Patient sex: M
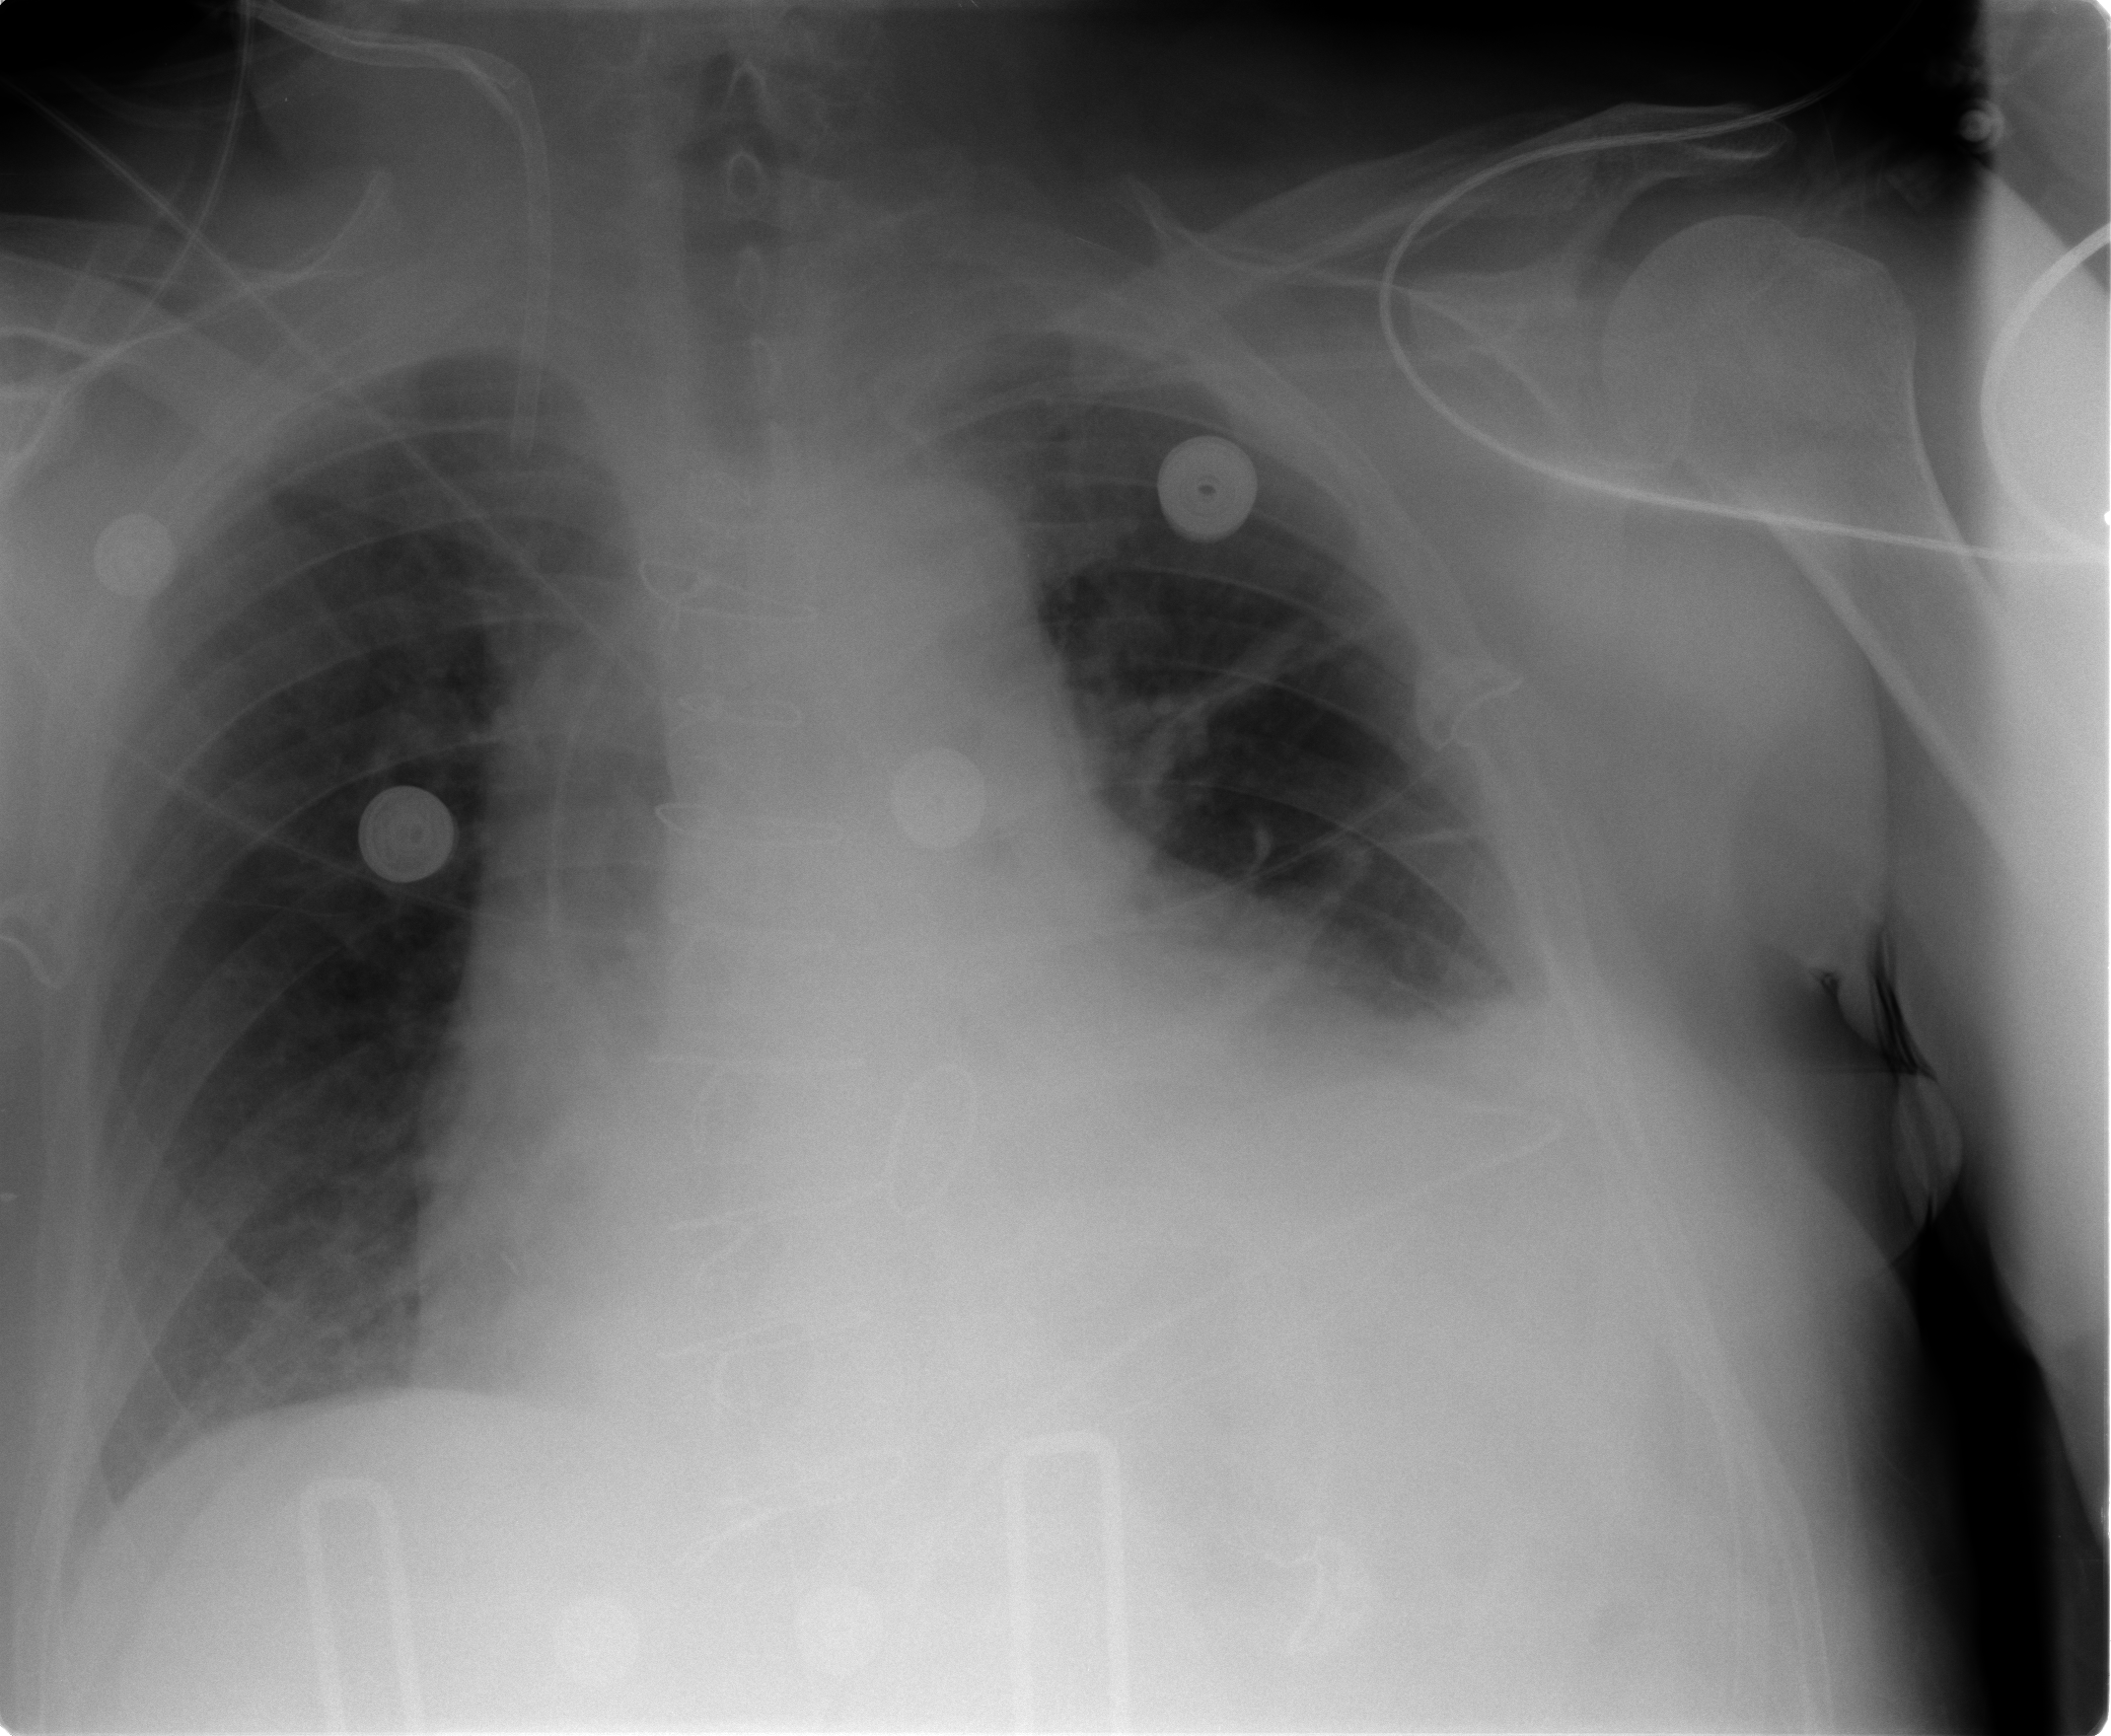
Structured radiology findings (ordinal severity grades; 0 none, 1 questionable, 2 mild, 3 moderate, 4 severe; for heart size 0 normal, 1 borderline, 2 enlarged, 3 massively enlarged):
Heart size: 2
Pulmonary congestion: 1
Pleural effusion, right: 0
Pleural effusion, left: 2
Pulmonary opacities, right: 1
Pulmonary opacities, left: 1
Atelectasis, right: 1
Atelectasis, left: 3